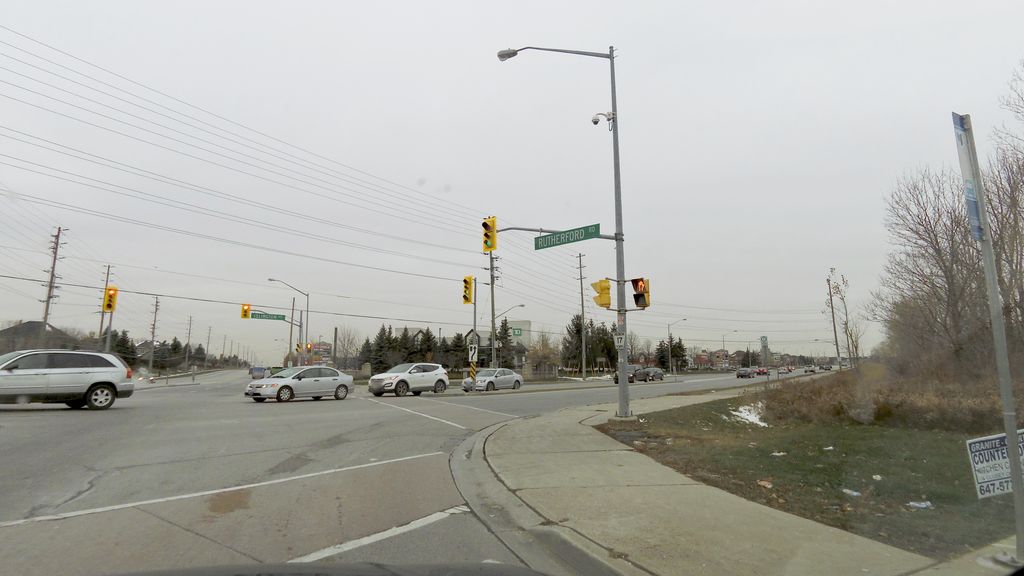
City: toronto